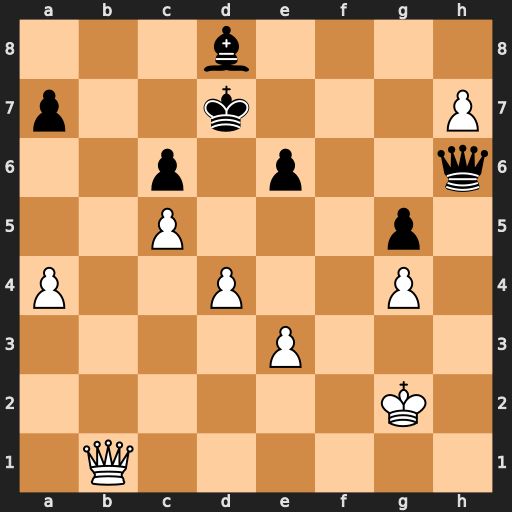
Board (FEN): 3b4/p2k3P/2p1p2q/2P3p1/P2P2P1/4P3/6K1/1Q6
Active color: w
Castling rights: -
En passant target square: -
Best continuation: d5 cxd5 Qb7+ Bc7 c6+ Kd6 Qb4+ Kxc6 Qc3+